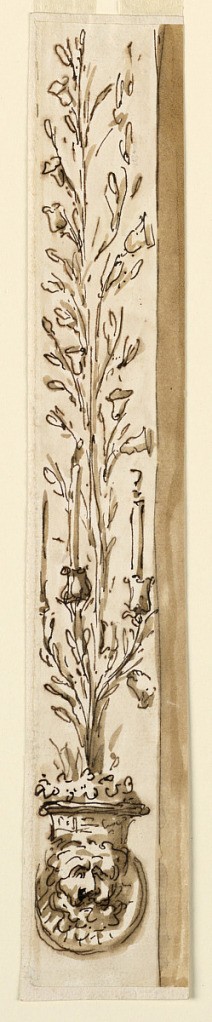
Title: Pillar strip with a candle bracket
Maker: Giuseppe Barberi, Italian, 1746–1809
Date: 1780–1800
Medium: Pen and brown ink, brush and brown wash on off-white laid paper, lined
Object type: Drawing
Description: A mask in front of a circular shell supports with the head a flower basket. From it rises a stem with many lateral branches, with leaves and bell-like blossoms. Below are three bigger branches, the blossoms of which serve as sockets for candles.